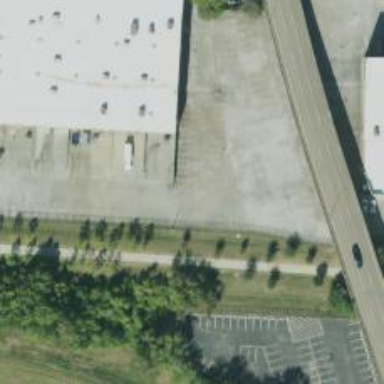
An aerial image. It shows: Driveway leading to service road.